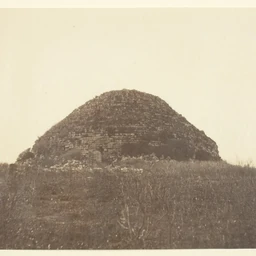
Title: Tombeau de la chrétienne. Vue du côté nord. (Tomb of the Christian Woman. View of the North Side.)
Artist: John Beasley Greene
Caption: tombeau de la chrétienne. vue du côté nord. (tomb of the christian woman. view of the north side.), albumen silver print, 19th century, photographic process, photography, photograph, john beasley greene, a work made of albumen print, photography and media, art institute of chicago